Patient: sex M, age 58
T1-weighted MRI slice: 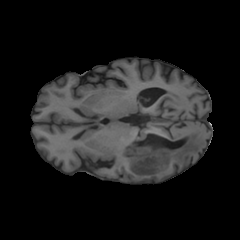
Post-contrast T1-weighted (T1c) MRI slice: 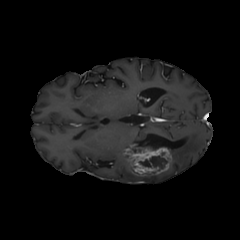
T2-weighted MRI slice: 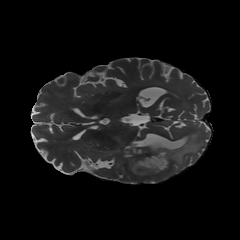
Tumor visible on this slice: yes
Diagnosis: Glioblastoma, IDH-wildtype
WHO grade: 4